Field crop: maize
Growth stage: 1
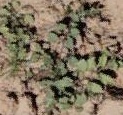
Species: convolvulus